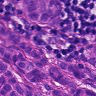
Metastatic tissue present: yes